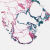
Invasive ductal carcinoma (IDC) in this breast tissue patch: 0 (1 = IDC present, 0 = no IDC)